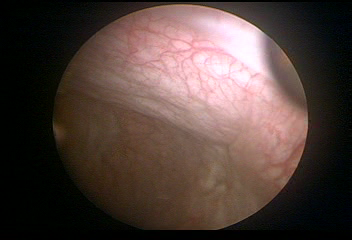
Modality: WLC
Class: Normal mucosa
Bladder cancer association: No